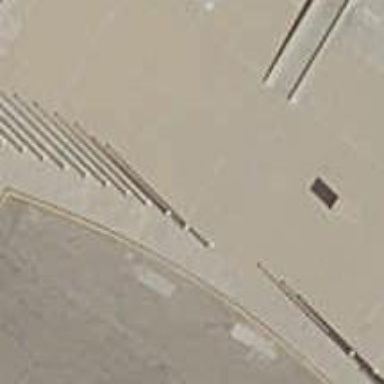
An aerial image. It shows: Flagpole structure.